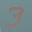
Label: 3